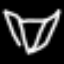
Label: diamond